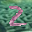
Label: 2